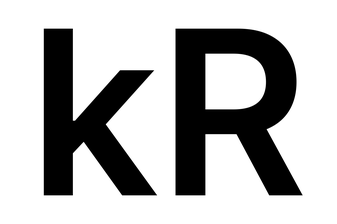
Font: Inter_SemiBold